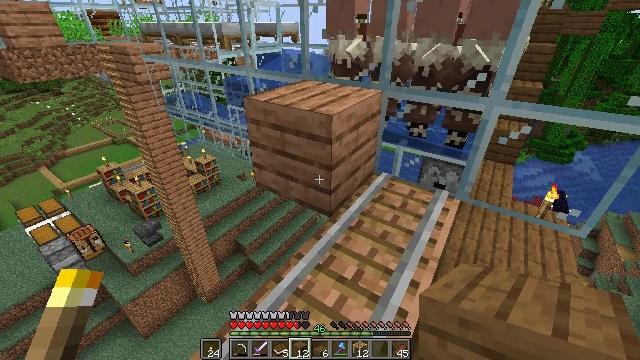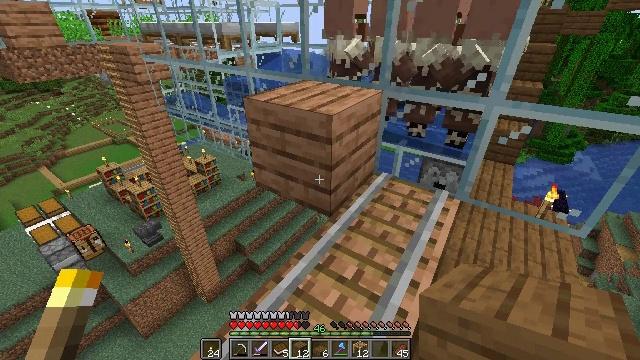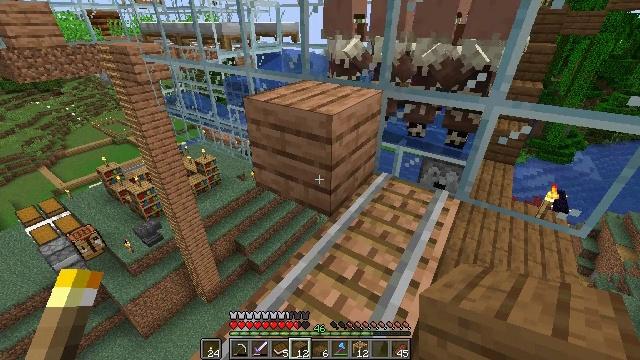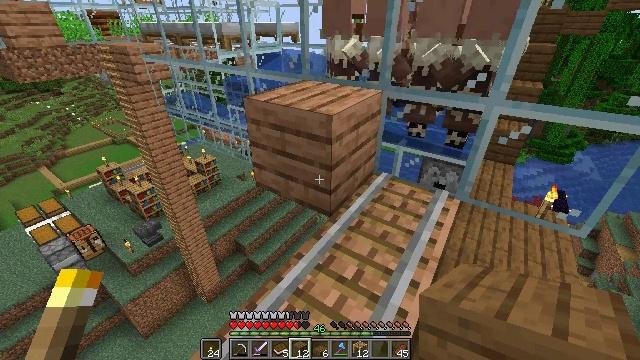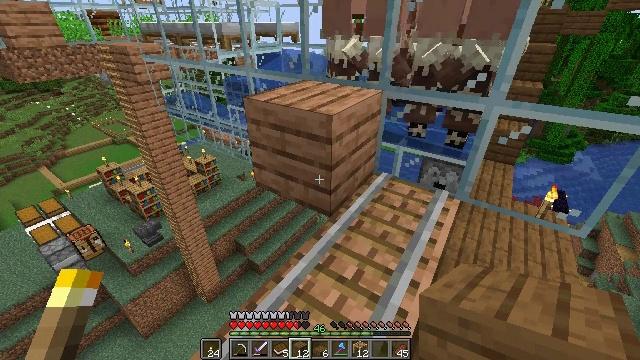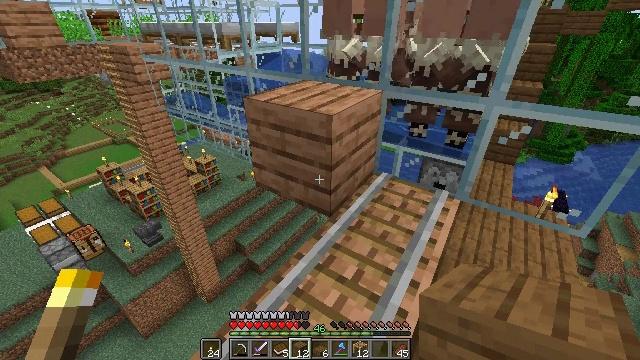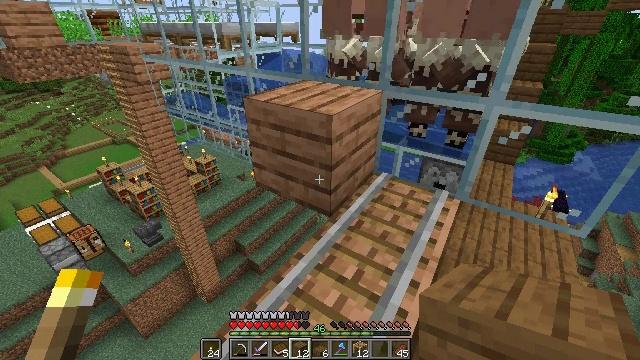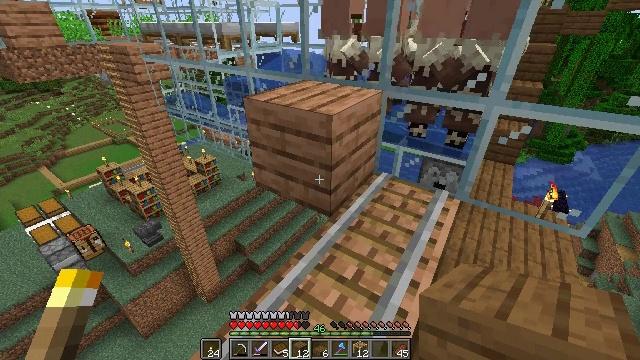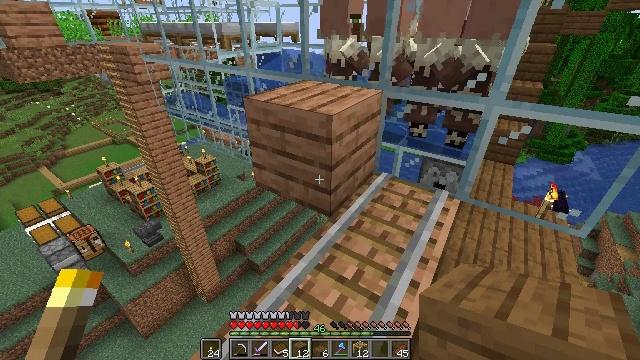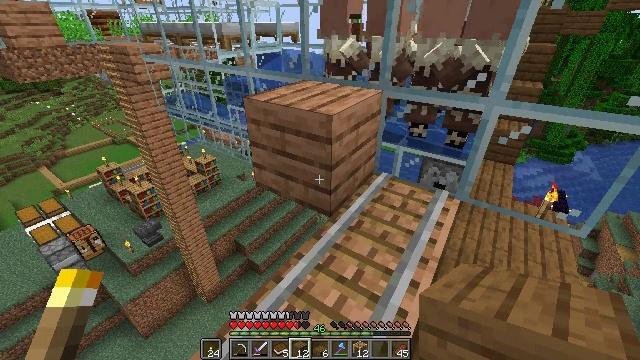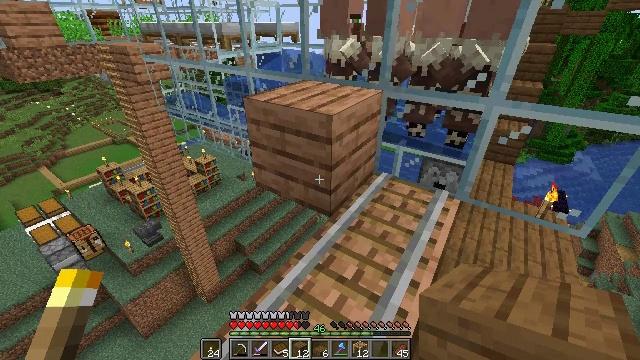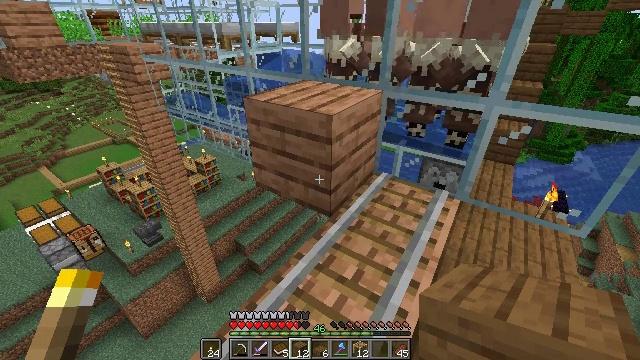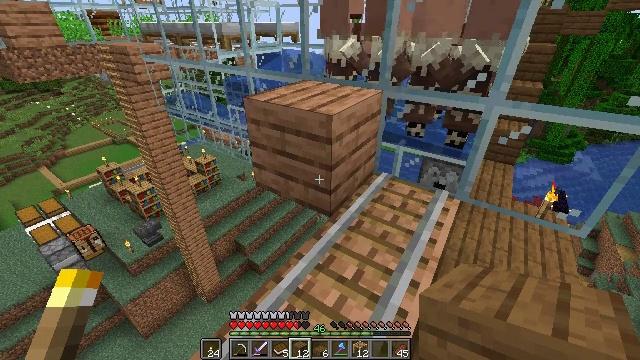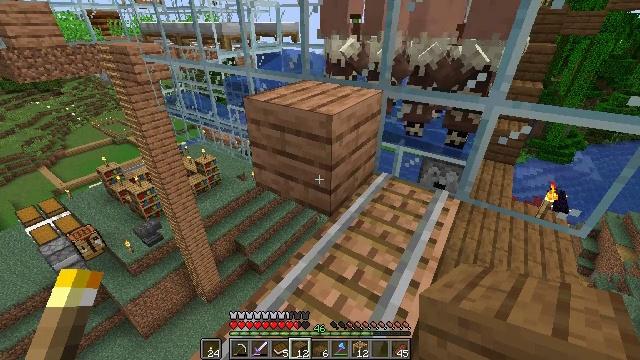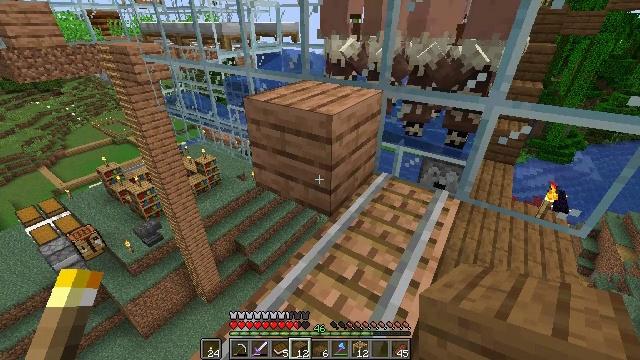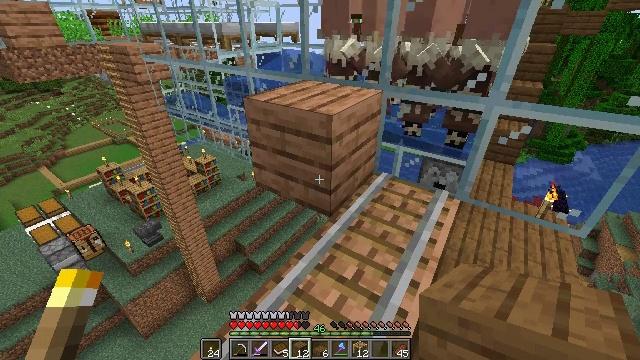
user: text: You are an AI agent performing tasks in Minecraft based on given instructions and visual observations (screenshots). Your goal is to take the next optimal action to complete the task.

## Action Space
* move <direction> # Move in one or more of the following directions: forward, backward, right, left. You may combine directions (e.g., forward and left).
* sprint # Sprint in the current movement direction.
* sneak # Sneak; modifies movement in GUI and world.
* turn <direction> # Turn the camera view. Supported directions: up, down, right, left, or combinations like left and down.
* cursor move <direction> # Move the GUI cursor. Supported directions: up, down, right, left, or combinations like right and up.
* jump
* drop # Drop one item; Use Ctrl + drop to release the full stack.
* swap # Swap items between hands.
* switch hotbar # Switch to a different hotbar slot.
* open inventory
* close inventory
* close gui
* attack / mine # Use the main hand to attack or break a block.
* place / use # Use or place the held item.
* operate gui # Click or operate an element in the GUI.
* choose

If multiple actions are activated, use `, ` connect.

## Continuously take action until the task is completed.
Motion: motion action
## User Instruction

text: Open the crafting table to craft a spruce fence gate.
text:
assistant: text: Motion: no_op
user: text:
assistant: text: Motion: no_op
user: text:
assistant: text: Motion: no_op
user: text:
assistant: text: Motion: no_op
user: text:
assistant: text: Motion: no_op
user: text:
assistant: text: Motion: no_op
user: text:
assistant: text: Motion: no_op
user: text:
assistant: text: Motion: no_op
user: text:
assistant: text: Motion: no_op
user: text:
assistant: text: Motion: no_op
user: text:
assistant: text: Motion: no_op
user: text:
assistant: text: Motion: no_op
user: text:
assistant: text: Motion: no_op
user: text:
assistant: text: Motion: no_op
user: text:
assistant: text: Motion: no_op
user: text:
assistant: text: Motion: no_op
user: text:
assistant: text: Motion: no_op
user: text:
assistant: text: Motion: no_op
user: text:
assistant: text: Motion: no_op
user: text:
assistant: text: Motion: no_op
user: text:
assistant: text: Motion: no_op
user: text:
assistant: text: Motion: no_op
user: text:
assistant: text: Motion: no_op
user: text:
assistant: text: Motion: no_op
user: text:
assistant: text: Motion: no_op
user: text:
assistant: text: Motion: no_op
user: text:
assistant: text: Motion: no_op
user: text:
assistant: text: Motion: no_op
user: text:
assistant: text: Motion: no_op
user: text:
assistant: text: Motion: no_op